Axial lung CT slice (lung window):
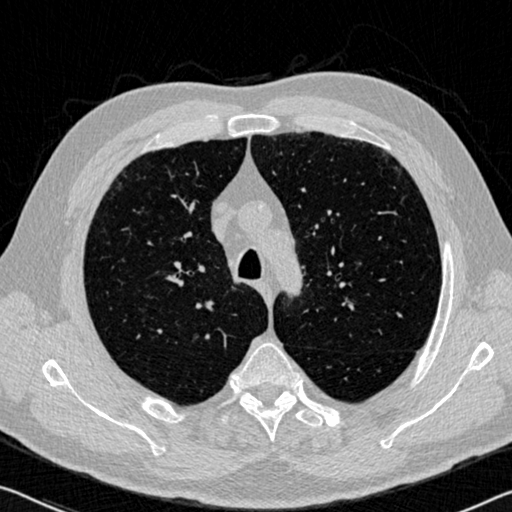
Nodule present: no